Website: bh-photo
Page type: store-pickup
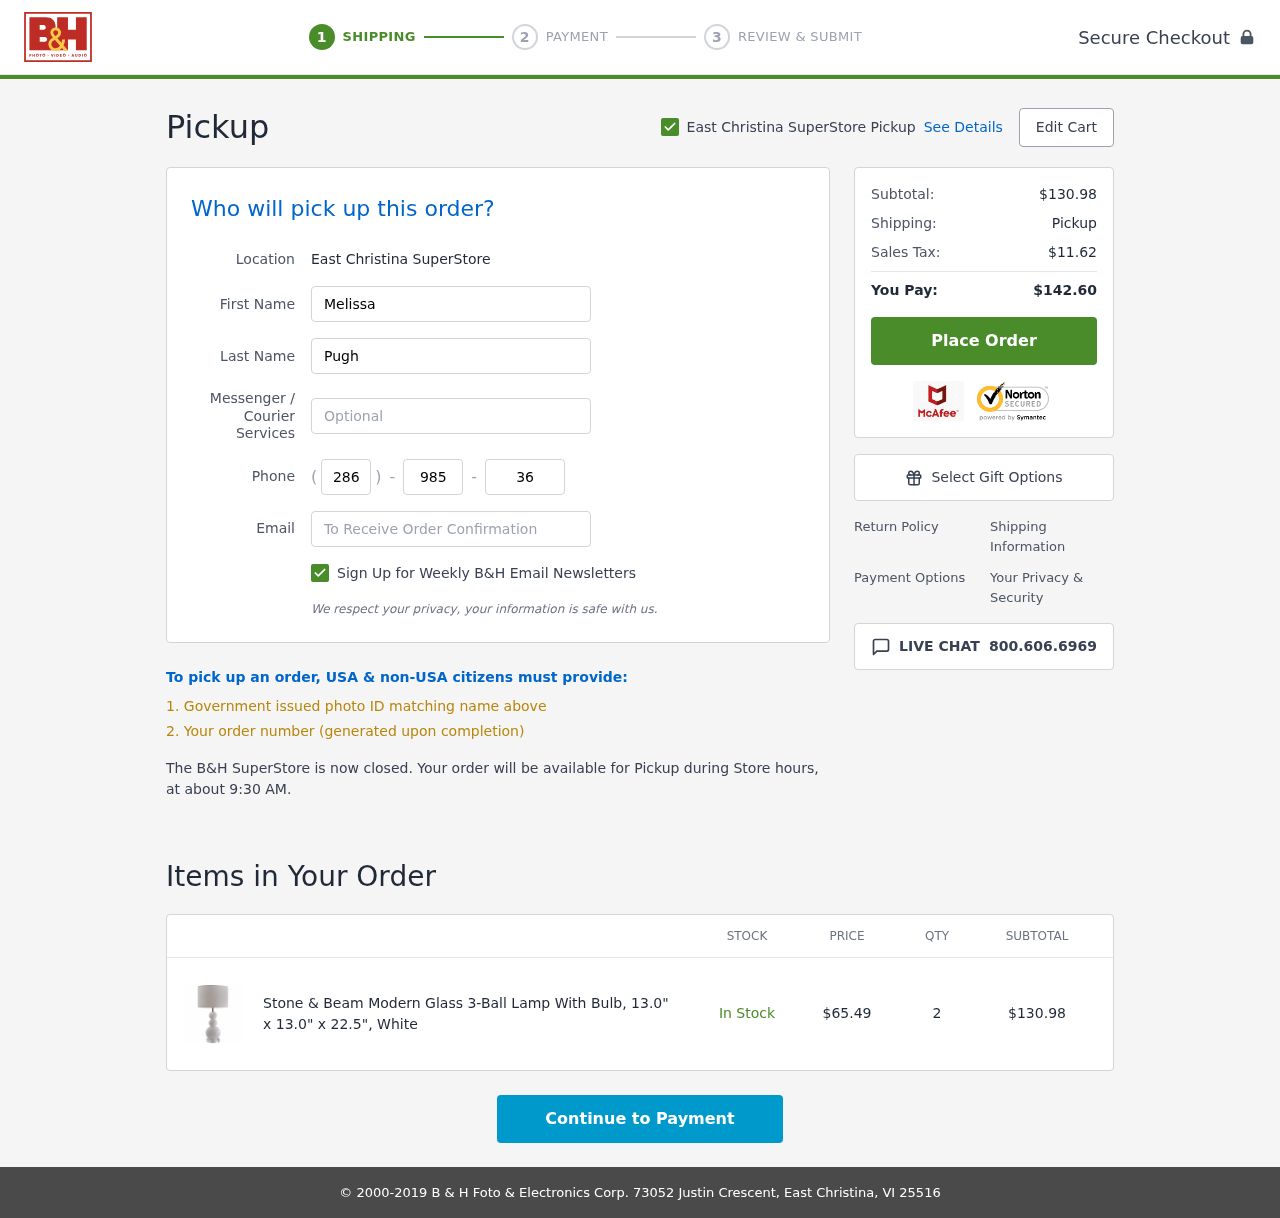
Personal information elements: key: PII_EMAIL
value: melissa_pugh@hotmail.com
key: PII_FIRSTNAME
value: Melissa
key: PII_LASTNAME
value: Pugh
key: PII_LOCATION1_CITY
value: East Christina SuperStore Pickup
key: PII_LOCATION1_CITY
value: East Christina SuperStore
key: PII_PHONE_AREA
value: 286
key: PII_PHONE_PREFIX
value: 985
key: PII_PHONE_SUFFIX
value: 3691
Product elements: key: PRODUCT1_NAME
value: Stone & Beam Modern Glass 3-Ball Lamp With Bulb, 13.0" x 13.0" x 22.5", White
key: PRODUCT1_PRICE
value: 65.49
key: PRODUCT1_QUANTITY
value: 2
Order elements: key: ORDER_SUBTOTAL
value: $130.98
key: ORDER_TAX
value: $11.62
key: ORDER_TOTAL
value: $142.60